Question: How do I delete records from multiple table that is selected in the subform, which appear on the textbox below when selected. The "Remove Software" Button is suppose to delete it, is created with the wizard but is of no use.

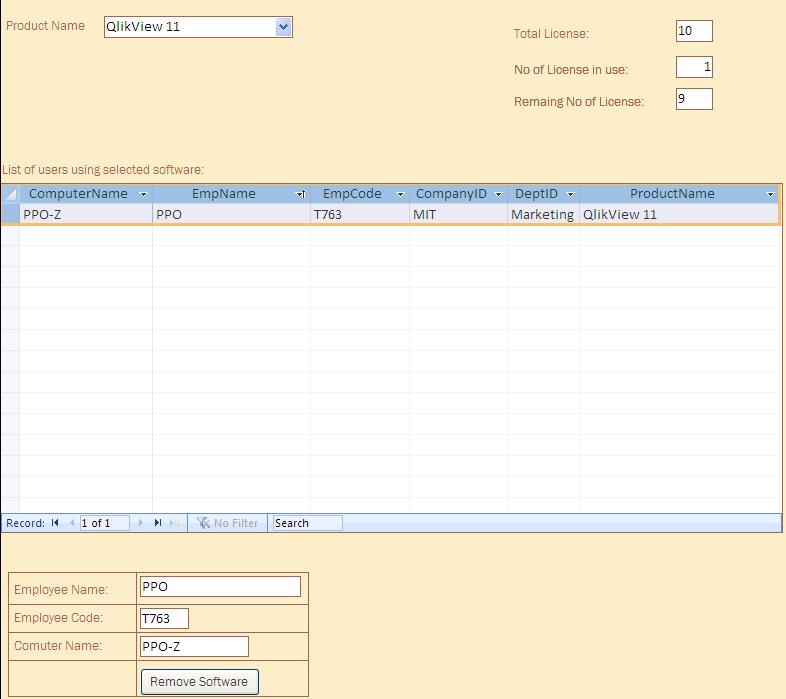
Answer: I'm not sure I like this table structure, it appears from the screenshot and SQL that and are the same so not sure why you need both tables.
However you only need delete from where the is the one selected, I'm not sure if the Computer Name field on the form is this but if so then:
'''
DELETE FROM Application WHERE ComputerID = [Forms]![Software_LicenseTracking]![ComputerName]
'''
If not then you could expose the relevant computerID field via a hidden textbox and use that.